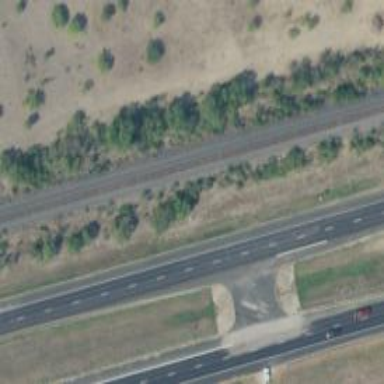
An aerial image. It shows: Trunk highway with expressway features.